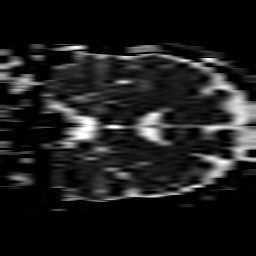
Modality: ADC
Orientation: coronal
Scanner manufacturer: philips
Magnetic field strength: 3 T
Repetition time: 3.778 s
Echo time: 0.06073 s